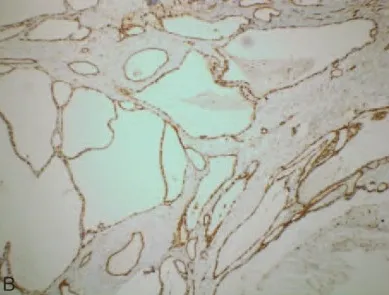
Positive immunostaining for CD31.
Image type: pathology (immunostaining)